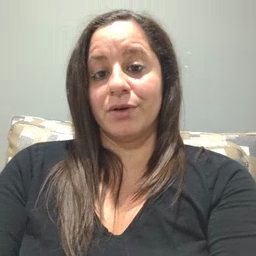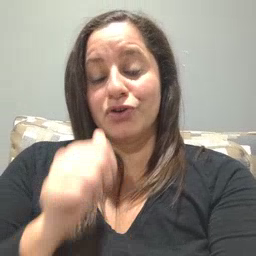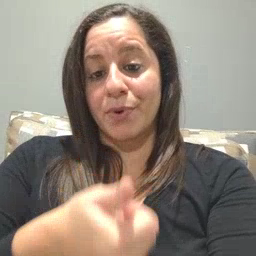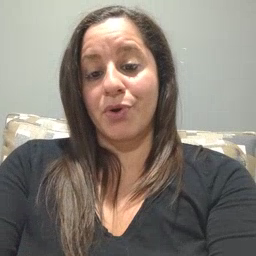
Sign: tomorrow